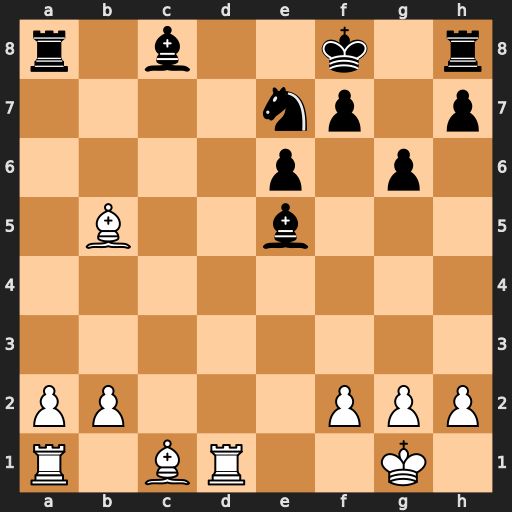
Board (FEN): r1b2k1r/4np1p/4p1p1/1B2b3/8/8/PP3PPP/R1BR2K1
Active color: w
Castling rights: -
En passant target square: -
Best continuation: Bh6+ Bg7 Rd8#